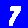
Digit: 7